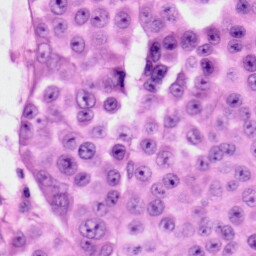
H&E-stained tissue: Skin